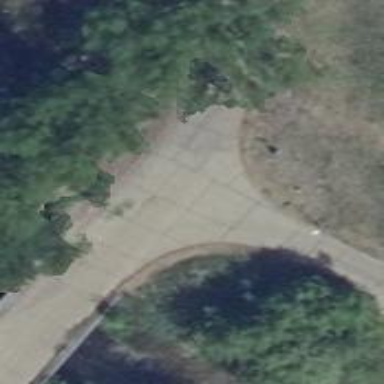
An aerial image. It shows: Unclassified road with asphalt surface.